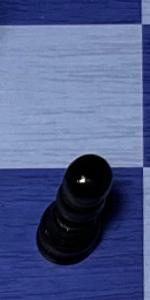
Label: Pawn_Black